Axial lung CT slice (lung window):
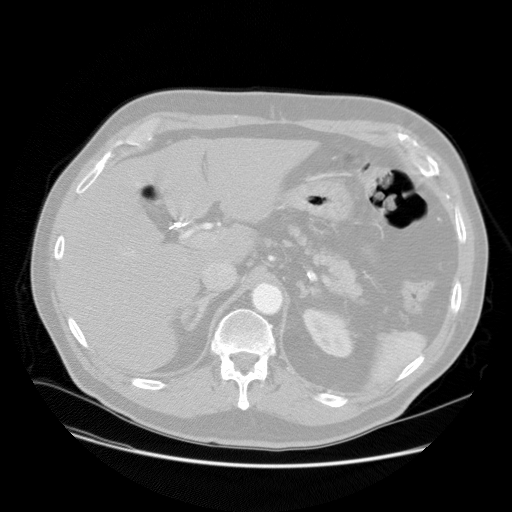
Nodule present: no